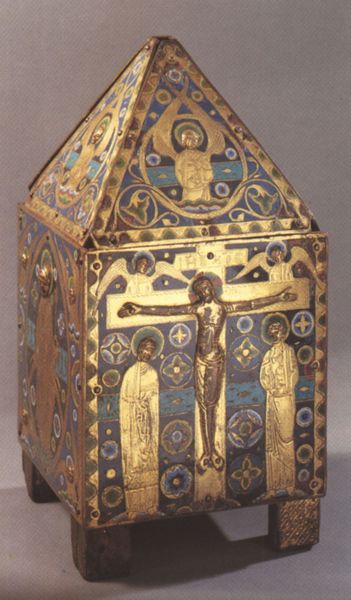
Titel: Emailliertes Reliquiar
Institution: Florenz, Bargello
Schlagwörter: blau, flügel, braun, holz, dach, rot, ornament, johannes, gold, mantel, blatt, kreis, engel, ranken, relief, füße, giebel, spitz, ornamente, deckel, dose, kreuz, sterne, kreise, kiste, stelzen, intarsien, kasten, heiligenschein, kreuze, christus, jesus, kreuzigung, monstranz, viereckig, heilige, pyramide, maria, email, schrein, kästchen, reliquie, rosetten, kruez, apostel, inri, reliquiar, kruzifixus, reliquar, limoges, basso rilievo, pyramde